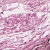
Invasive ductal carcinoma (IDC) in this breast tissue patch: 0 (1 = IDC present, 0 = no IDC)